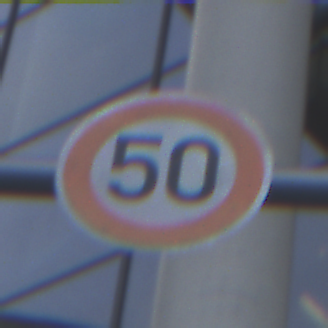
Verkehrszeichen: Geschwindigkeit50
Umgebung: Outdoor, Urban
Tageszeit: SunriseSunset
Wetter: PartlyCloudy
Licht: Natural
Jahreszeit: NotSpecified
Kontrast: MediumContrast